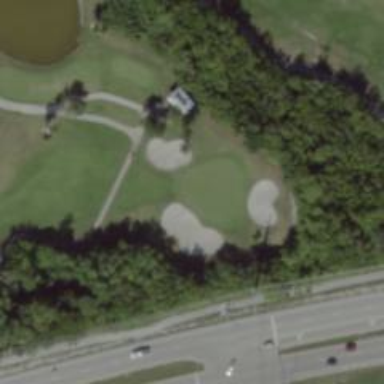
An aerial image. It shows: View of golf hole.